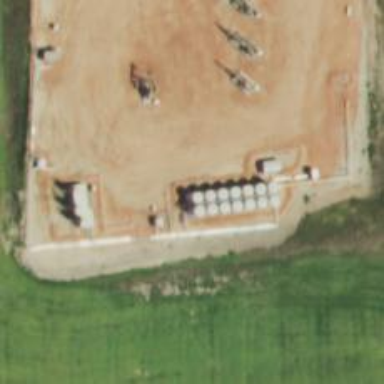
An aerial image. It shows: Storage tank with man-made structure.